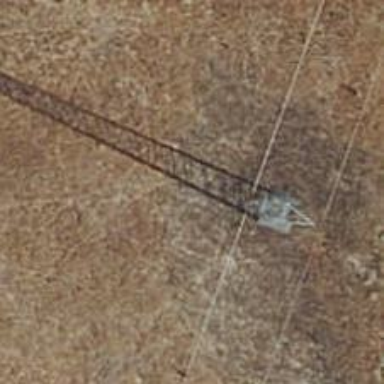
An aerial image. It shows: Power pole.